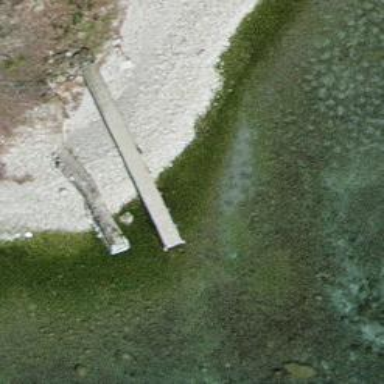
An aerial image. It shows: Man-made pier.